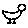
Label: bird